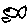
Label: fish